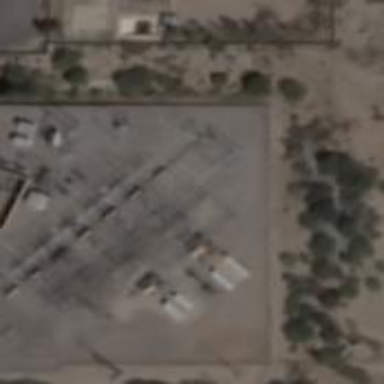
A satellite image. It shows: Switch used for power control.